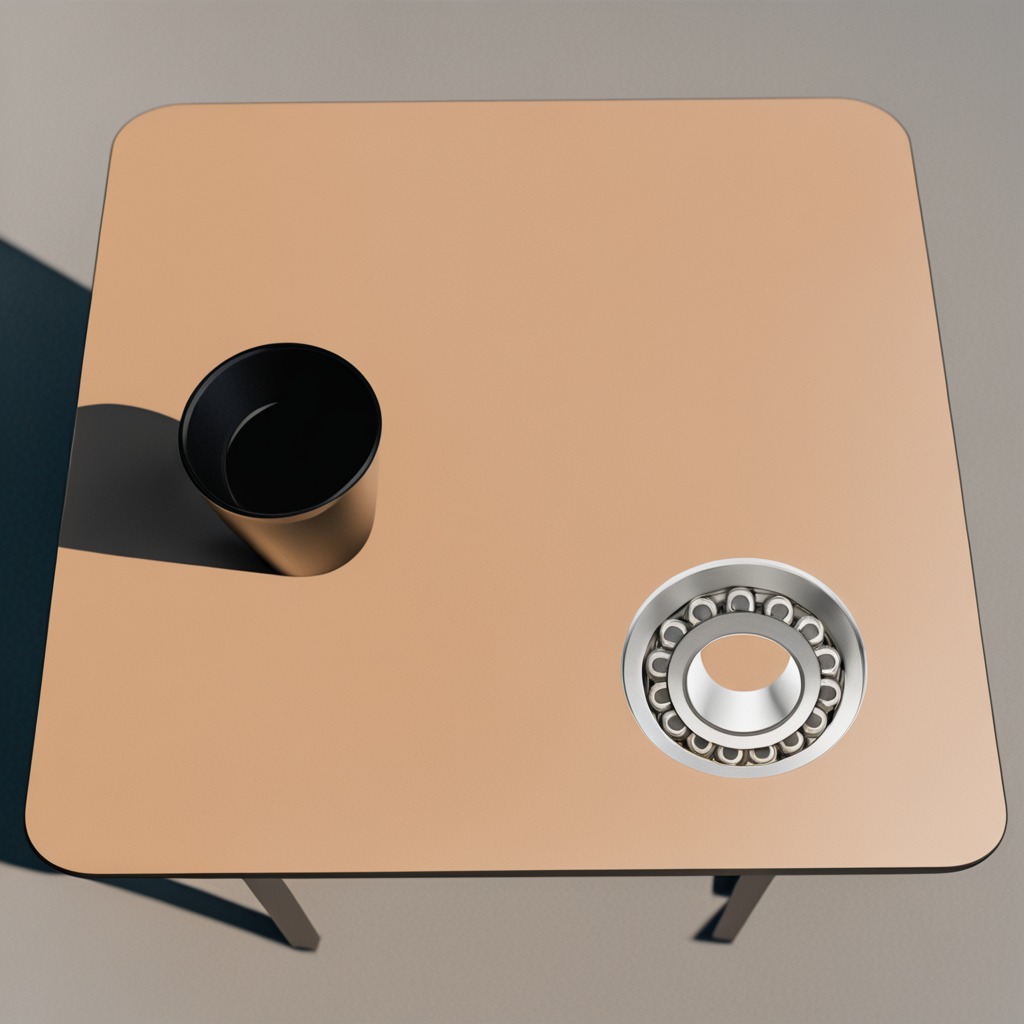
A metal ball bearing is lying on the table.